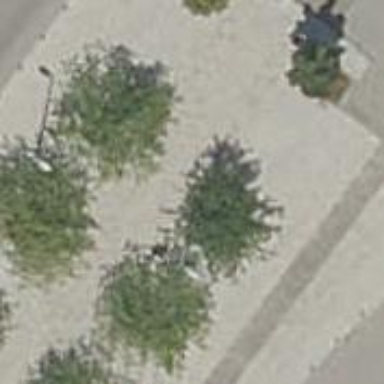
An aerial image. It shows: Single tag "natural: tree."